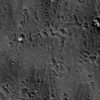
Atmospheric dust classification: not_dusty